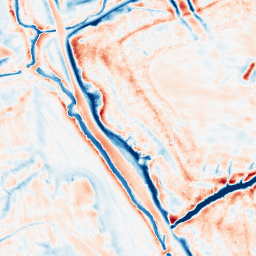
Category: edge_preserving
Decomposition family: bilateral
Decomposition parameters: d: 21
sigma_color: 75
sigma_space: 25
Upsampling method: quintic
Upsampling parameters: scale: 8
Upsampling scale: 8